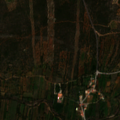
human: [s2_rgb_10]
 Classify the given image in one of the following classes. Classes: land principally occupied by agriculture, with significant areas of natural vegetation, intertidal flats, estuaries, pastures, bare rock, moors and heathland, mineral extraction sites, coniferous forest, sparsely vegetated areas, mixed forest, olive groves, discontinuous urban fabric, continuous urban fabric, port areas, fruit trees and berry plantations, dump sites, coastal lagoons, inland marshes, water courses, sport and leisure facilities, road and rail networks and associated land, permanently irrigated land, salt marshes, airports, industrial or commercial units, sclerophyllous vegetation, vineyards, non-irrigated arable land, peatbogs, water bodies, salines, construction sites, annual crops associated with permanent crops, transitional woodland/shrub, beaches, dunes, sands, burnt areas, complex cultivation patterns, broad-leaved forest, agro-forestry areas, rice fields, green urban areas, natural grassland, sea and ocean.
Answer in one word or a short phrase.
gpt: olive groves, complex cultivation patterns, land principally occupied by agriculture, with significant areas of natural vegetation, sclerophyllous vegetation